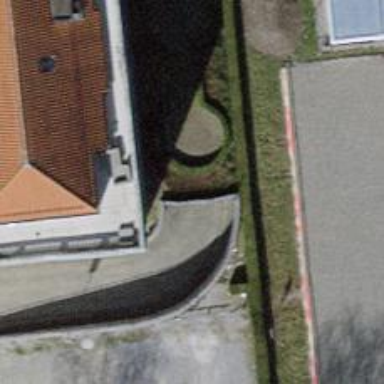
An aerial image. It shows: Parking entrance.